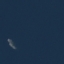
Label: SeaLake